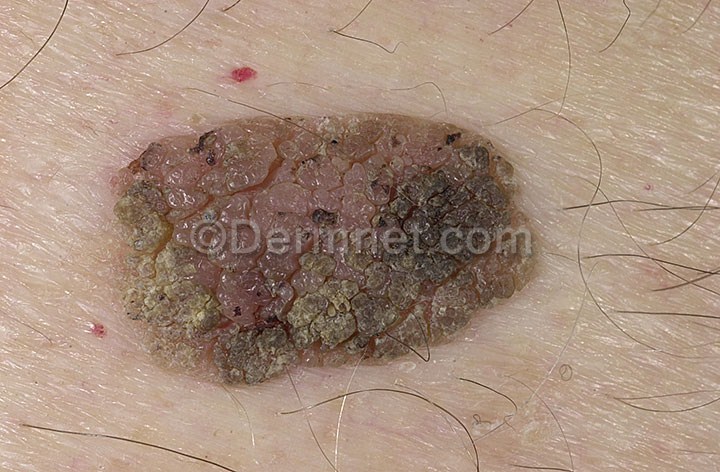
Disease: Seborrheic Keratoses and other Benign Tumors